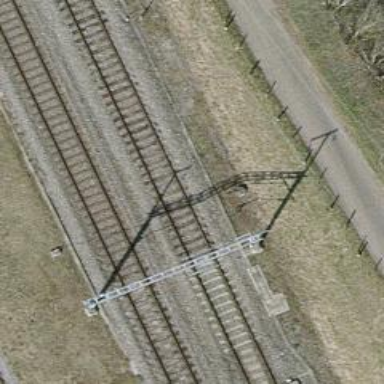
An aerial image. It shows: Railway switch.